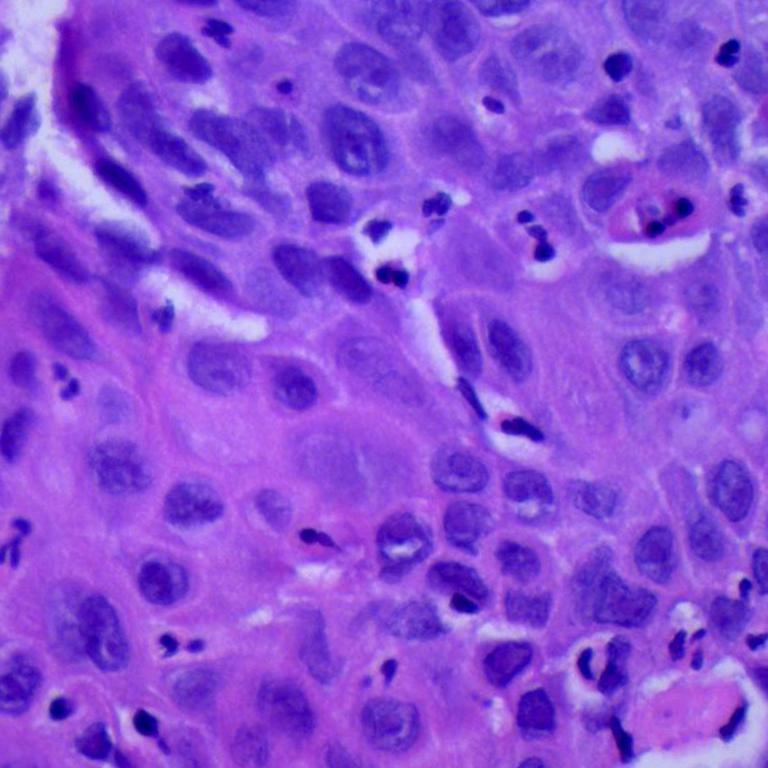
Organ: lung
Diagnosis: squamous carcinomas